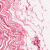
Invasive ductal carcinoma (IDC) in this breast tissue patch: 0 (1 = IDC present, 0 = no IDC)